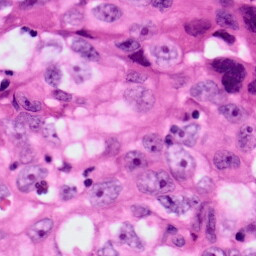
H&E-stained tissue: Lung